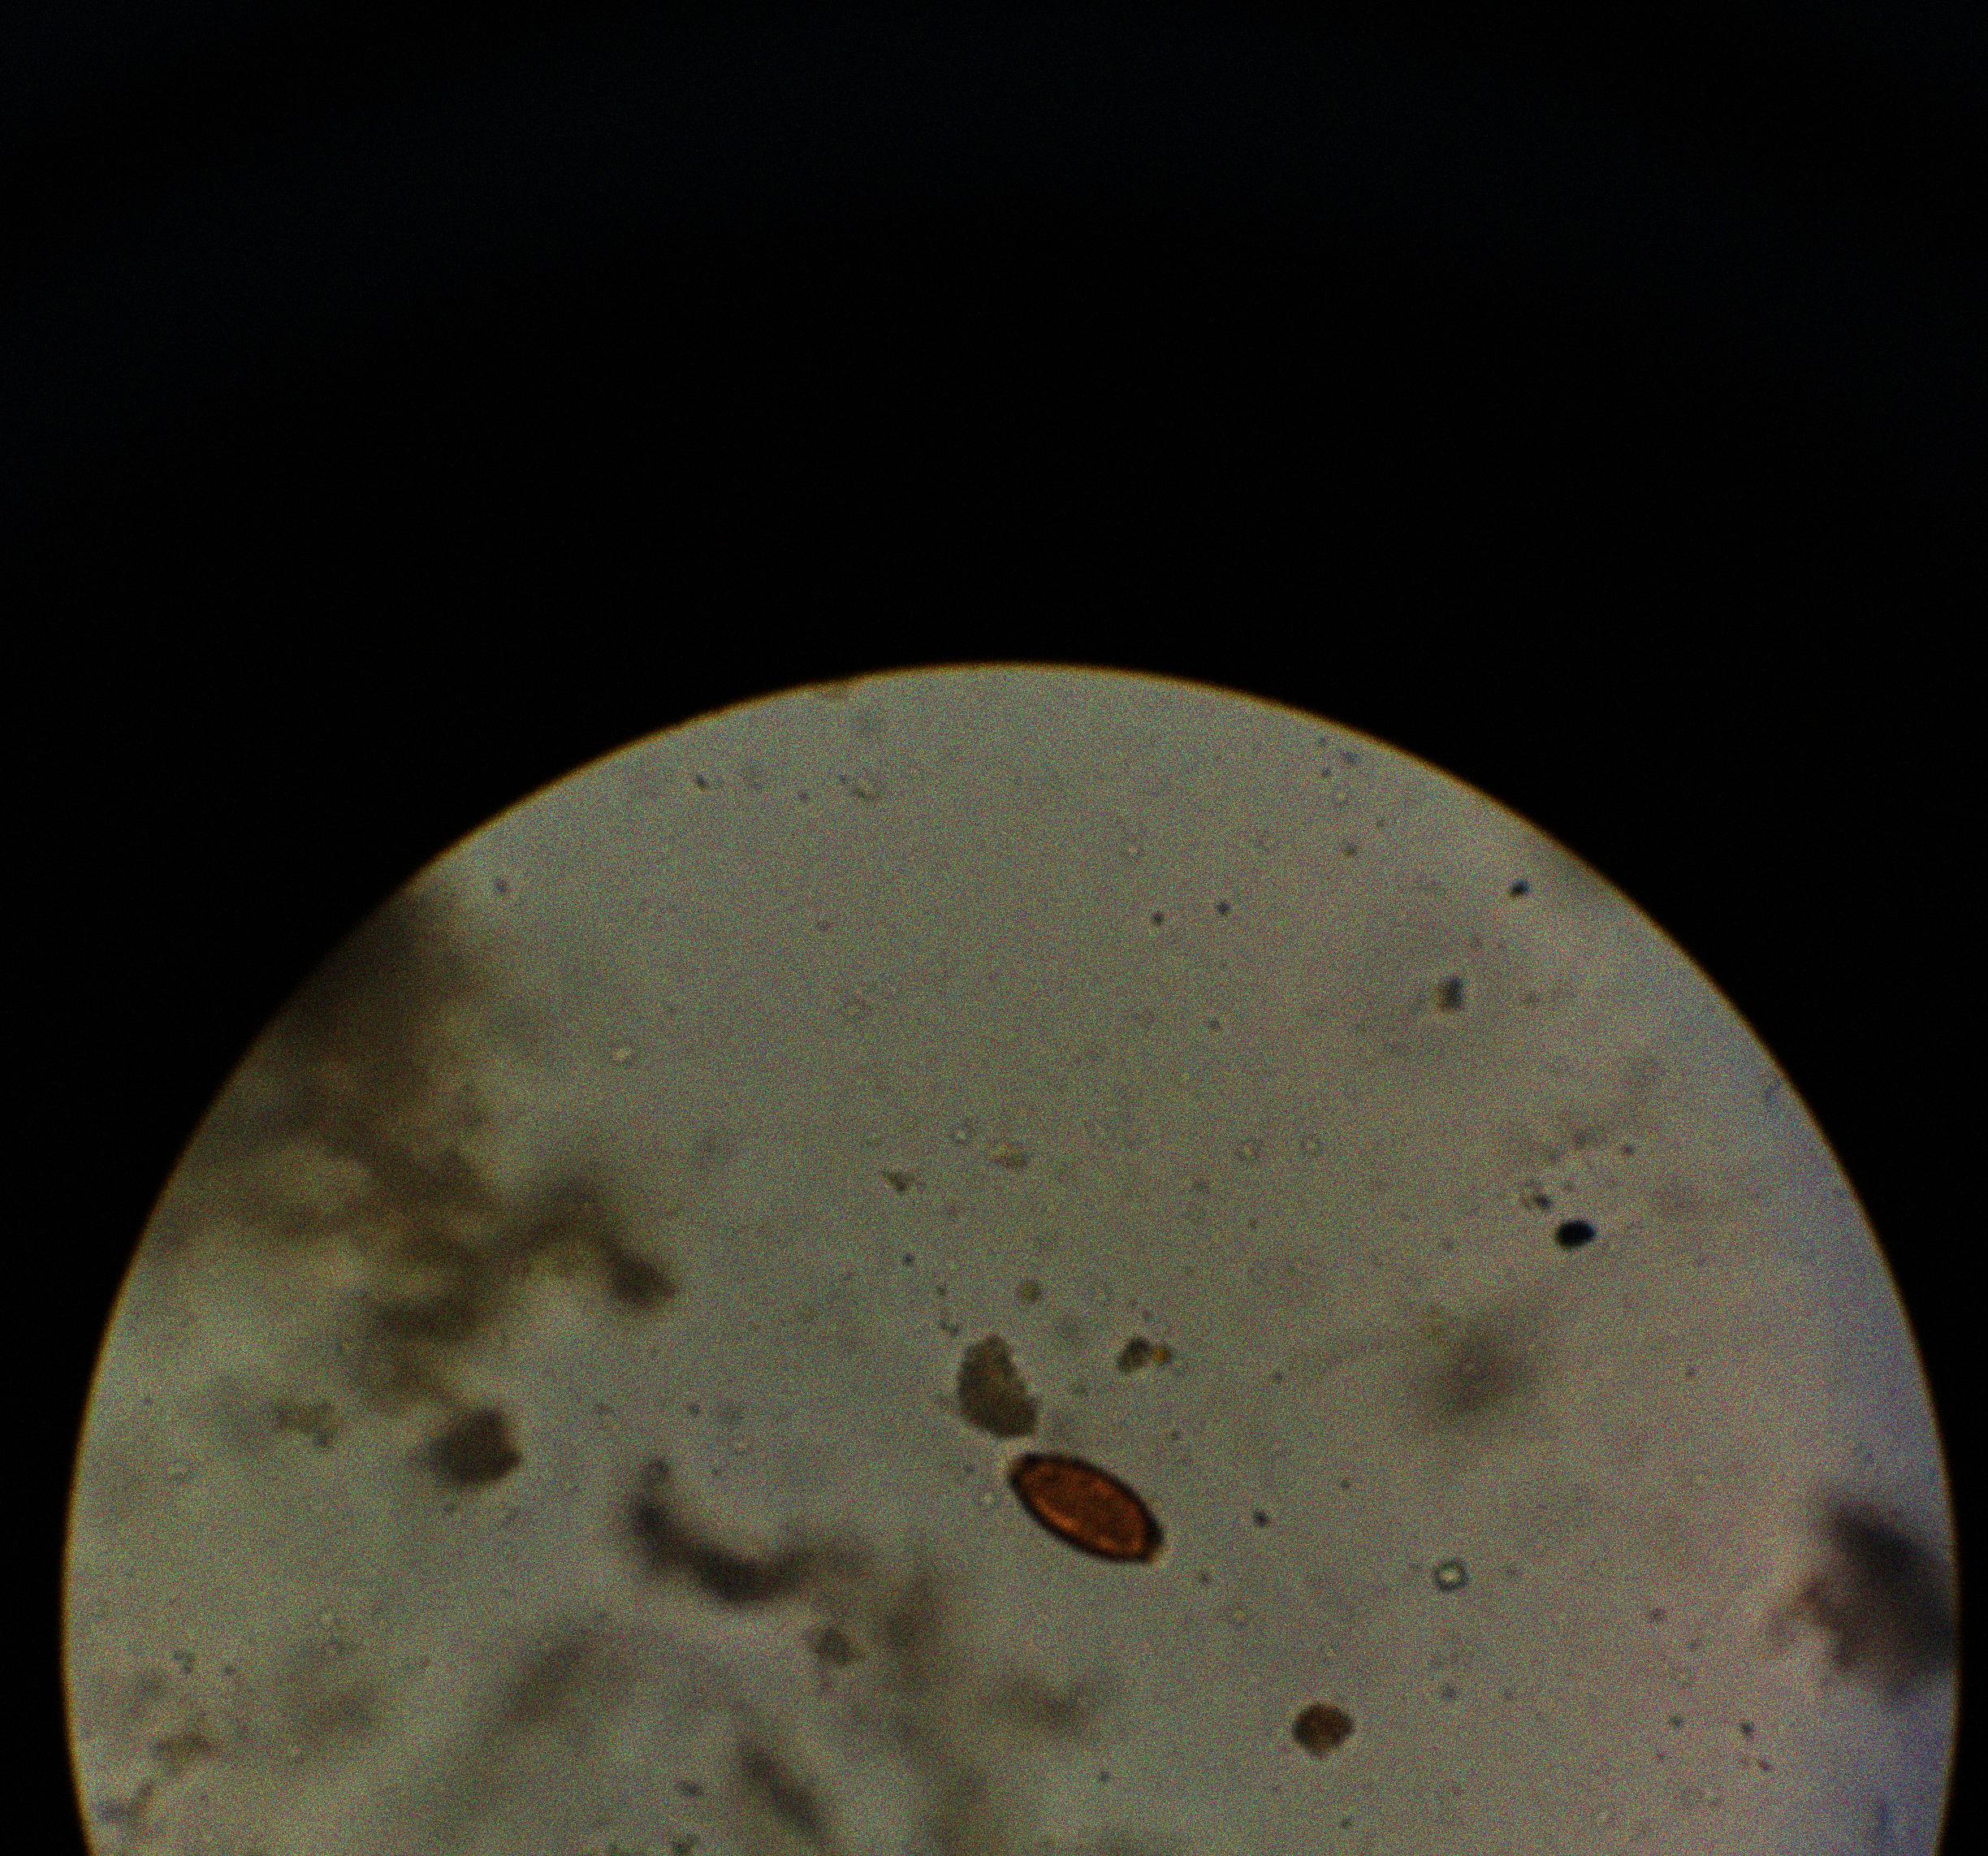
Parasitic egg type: Trichuris trichiura